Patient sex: M
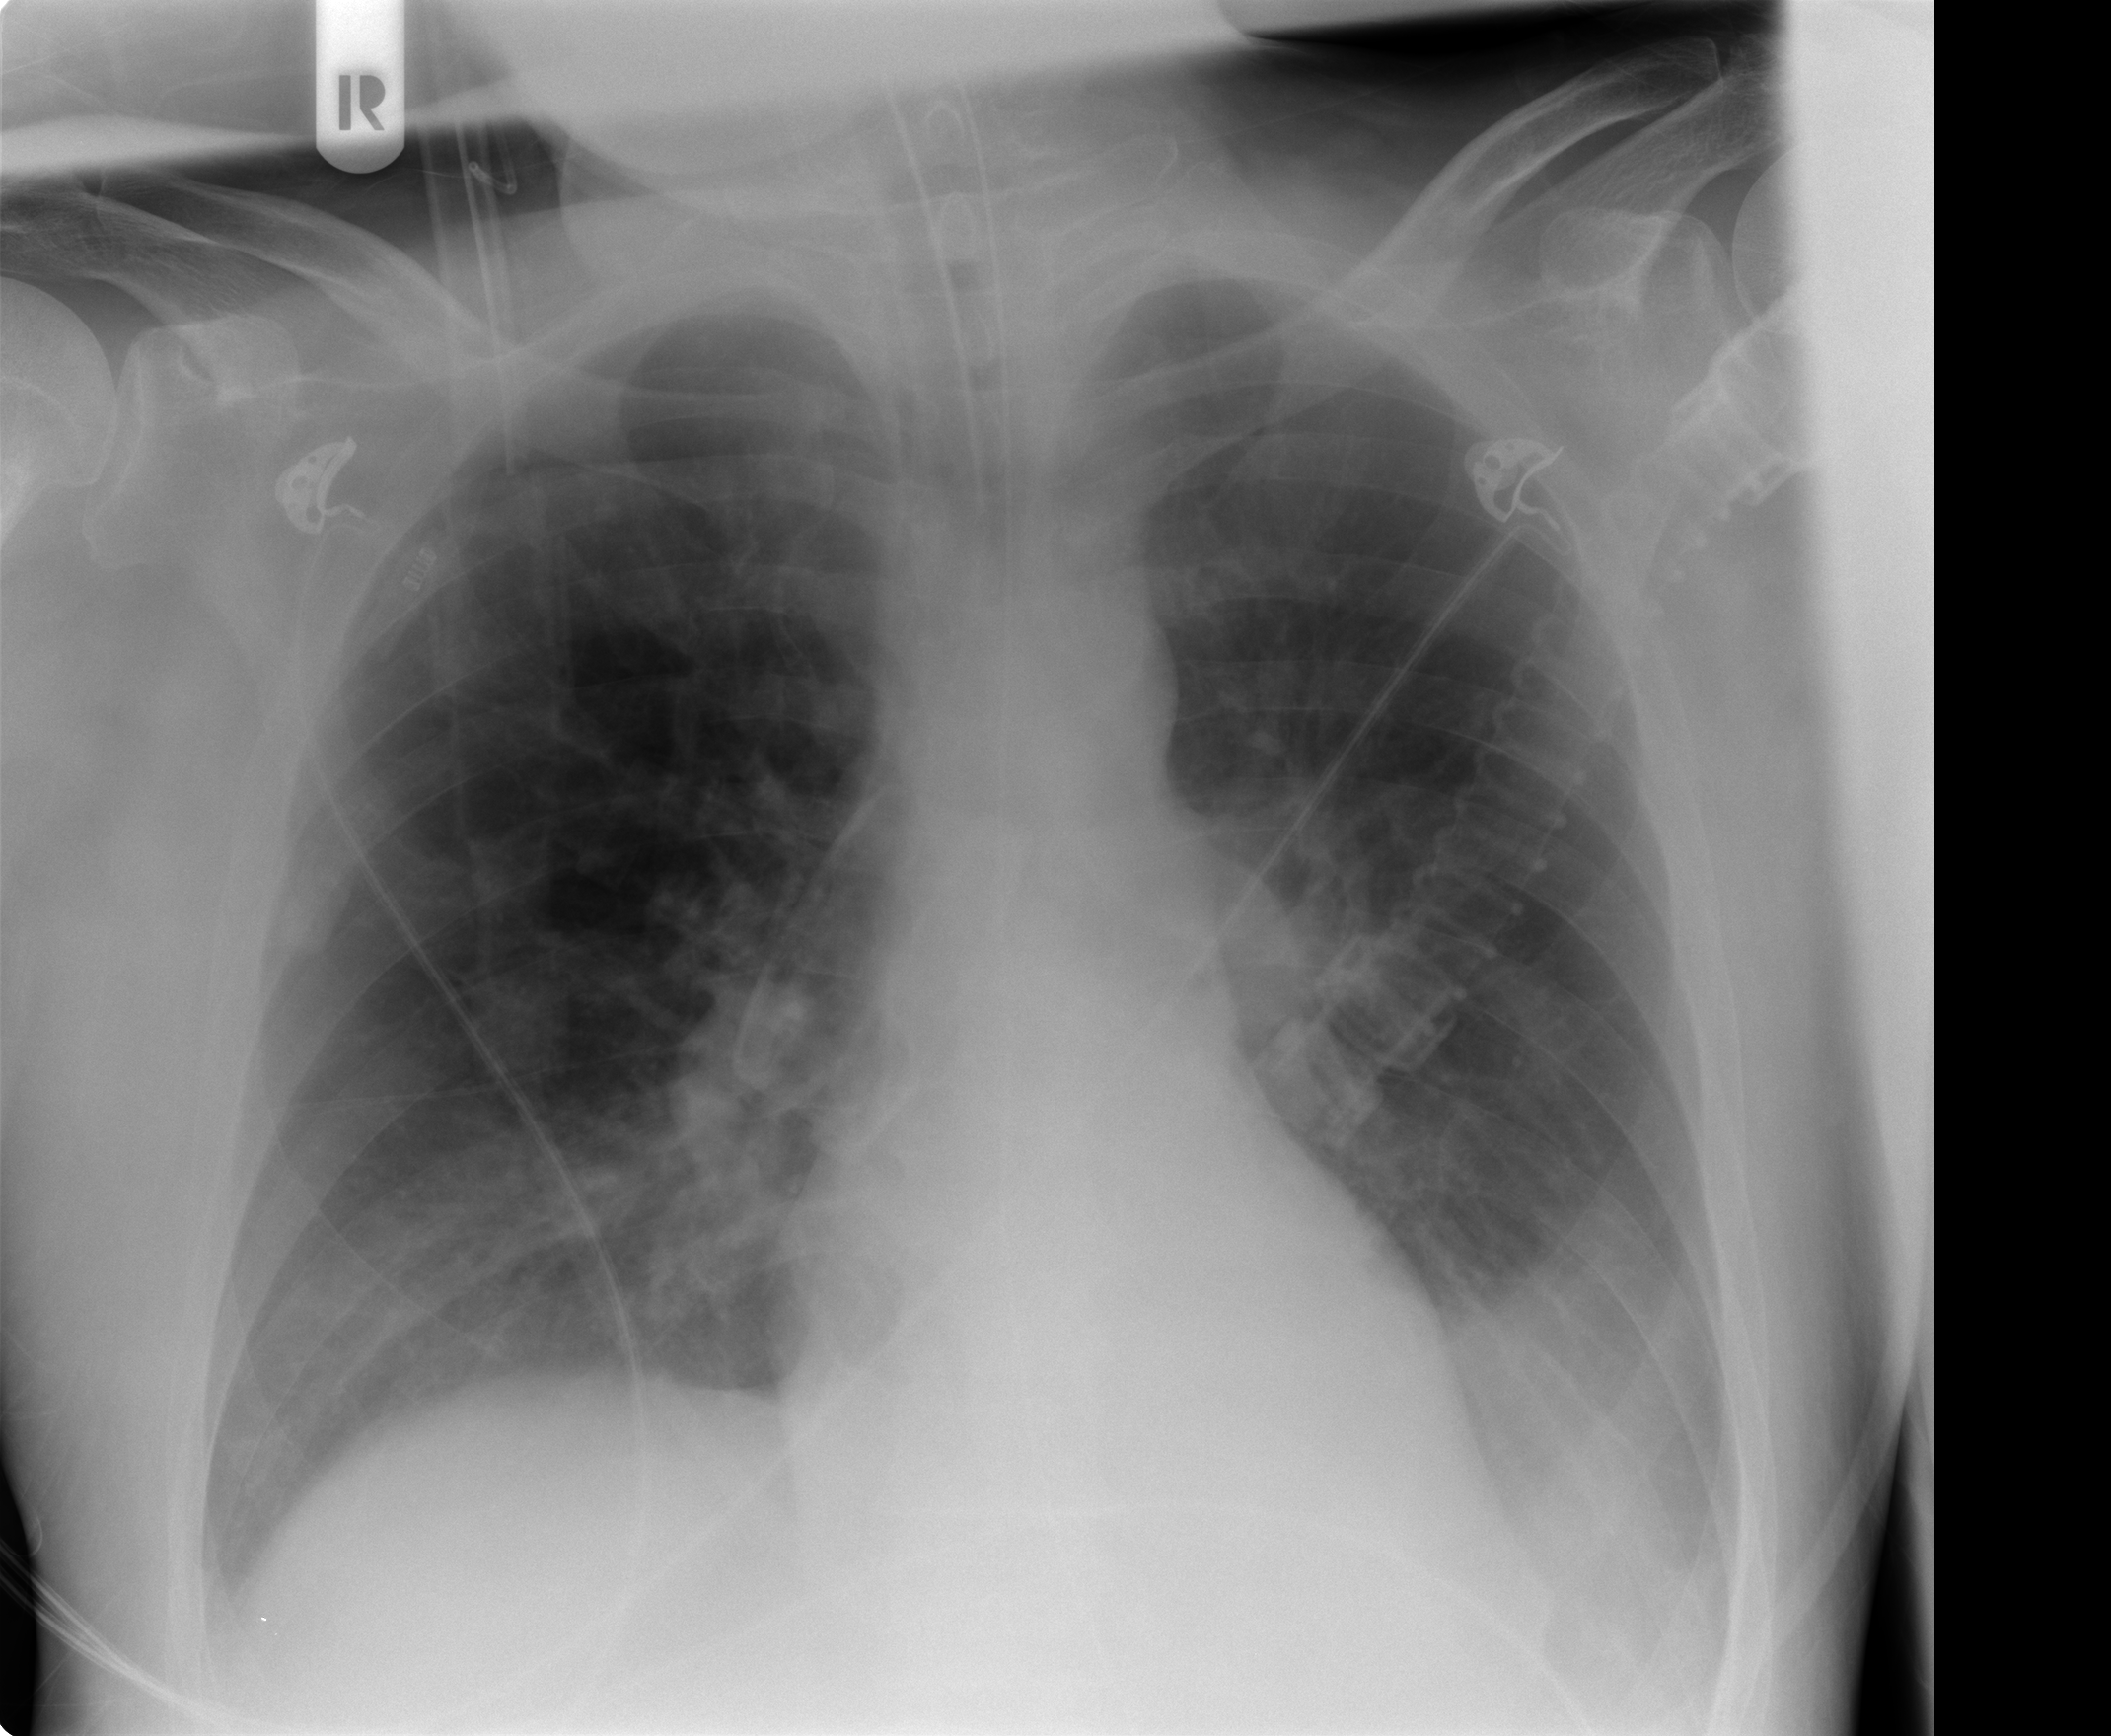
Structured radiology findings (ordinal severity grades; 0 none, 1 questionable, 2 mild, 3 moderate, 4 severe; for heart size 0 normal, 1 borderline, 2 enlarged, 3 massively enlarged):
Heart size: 0
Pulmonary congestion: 2
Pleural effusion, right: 0
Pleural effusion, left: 1
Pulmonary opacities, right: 2
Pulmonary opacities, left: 0
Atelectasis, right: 2
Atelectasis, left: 1